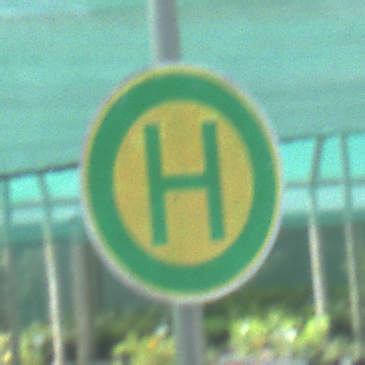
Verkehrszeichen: Haltestelle
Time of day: MorningAfternoon
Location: Roofed (Special)
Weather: PartlyCloudy
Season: NotSpecified
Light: Natural